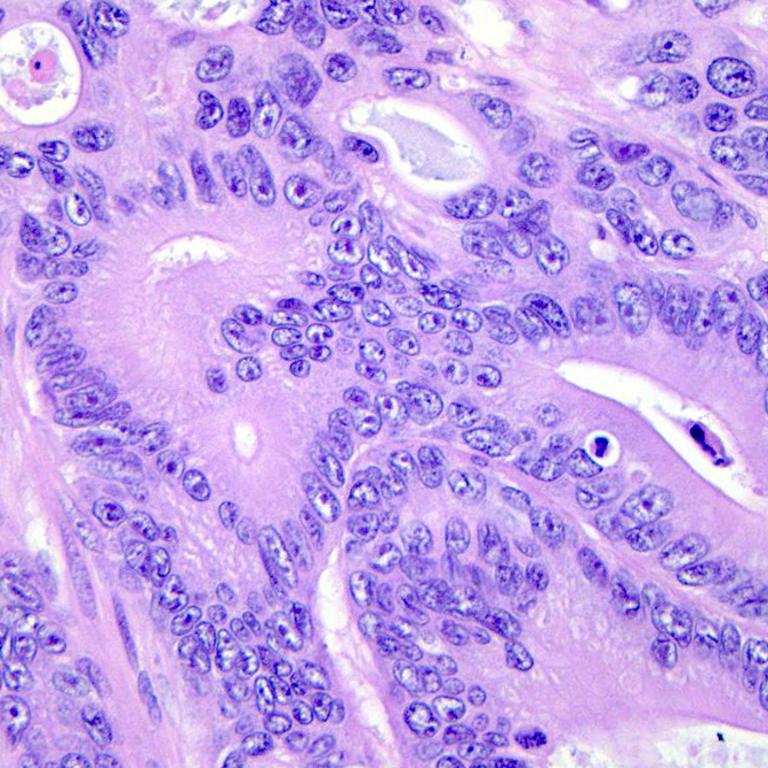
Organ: colon
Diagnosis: adenocarcinomas